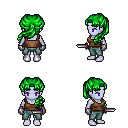
a pixel art fantasy rpg character, female body template, dark elf, purple skin, brown pirate shirt, teal pants, green princess hairstyle, metal gloves, dagger, four views (front, back, left, right), 2x2 character sprite sheet, small pixel art, hard edges, no anti-aliasing